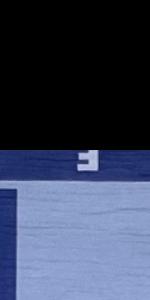
Label: Empty